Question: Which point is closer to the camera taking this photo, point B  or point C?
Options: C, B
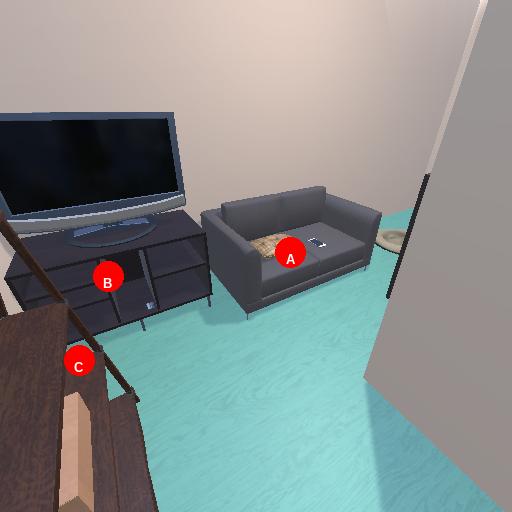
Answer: C